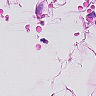
Metastatic tissue present: no